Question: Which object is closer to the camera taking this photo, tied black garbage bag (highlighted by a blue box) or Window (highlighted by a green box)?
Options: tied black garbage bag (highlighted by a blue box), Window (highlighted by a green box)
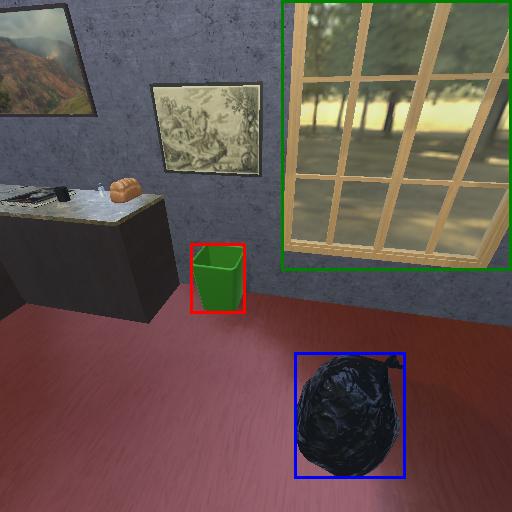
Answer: tied black garbage bag (highlighted by a blue box)